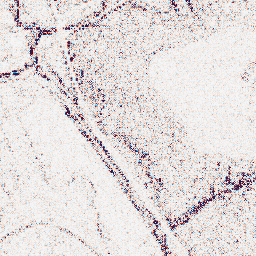
Category: wavelet
Decomposition family: wavelet_biorthogonal
Decomposition parameters: wavelet: bior2.4
level: 1
Upsampling method: sinc_blackman
Upsampling parameters: scale: 2
kernel_size: 16
Upsampling scale: 2